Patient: sex F, age 58
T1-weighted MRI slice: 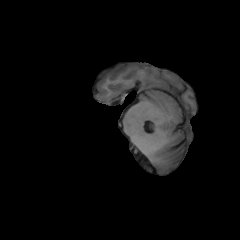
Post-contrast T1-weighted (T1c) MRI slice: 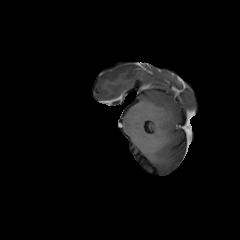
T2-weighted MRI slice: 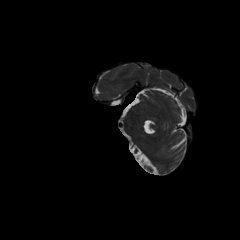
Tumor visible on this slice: no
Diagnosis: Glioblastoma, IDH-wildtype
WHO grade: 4